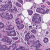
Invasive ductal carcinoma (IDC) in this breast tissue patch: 1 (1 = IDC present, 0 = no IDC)